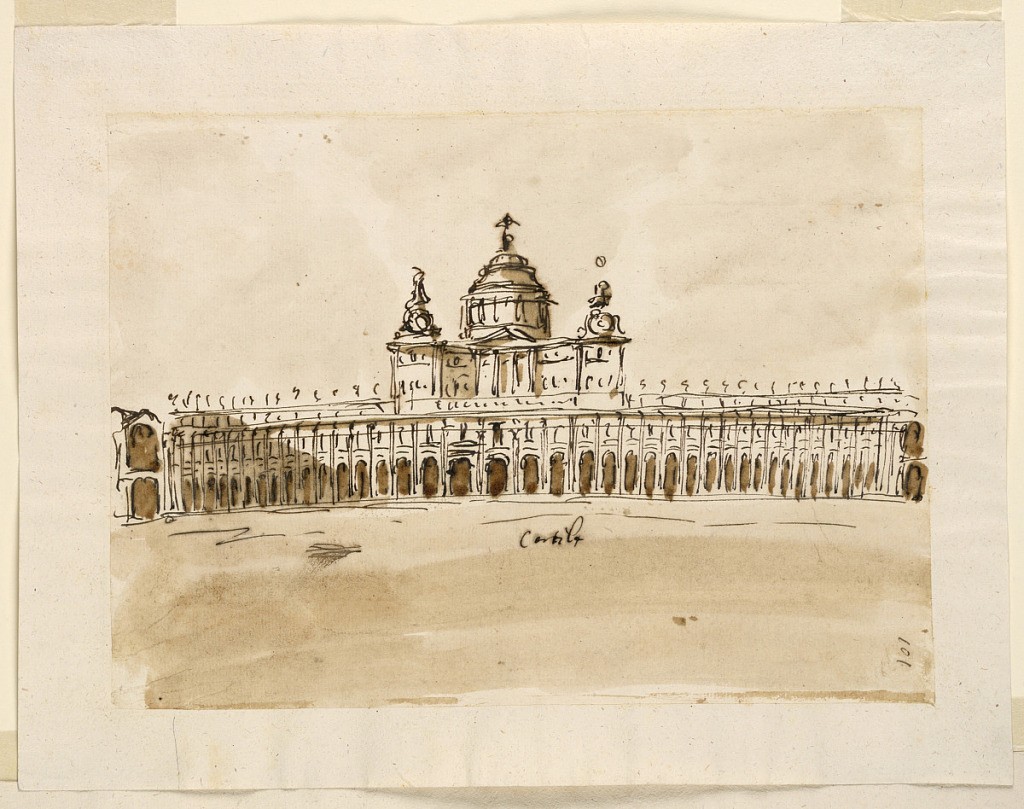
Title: Design for a Royal Palace in the Style of Borromini
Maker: Giuseppe Barberi, Italian, 1746–1809
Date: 1796
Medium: Pen and brown ink, brush and brown wash on lined off-white paper
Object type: Drawing
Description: Variant design of 1938-88-1231.